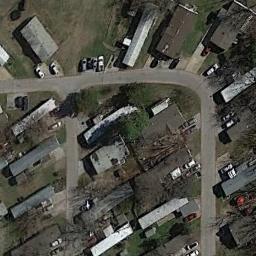
Label: residential